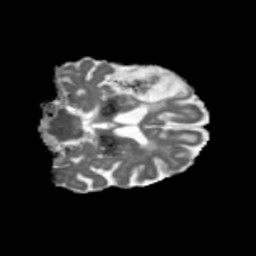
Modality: MD
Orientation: coronal
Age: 75
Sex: male
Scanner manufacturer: siemens
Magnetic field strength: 3 T
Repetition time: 5.47 s
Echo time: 0.0854 s